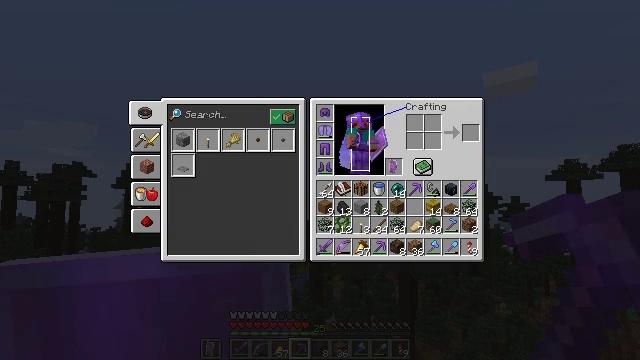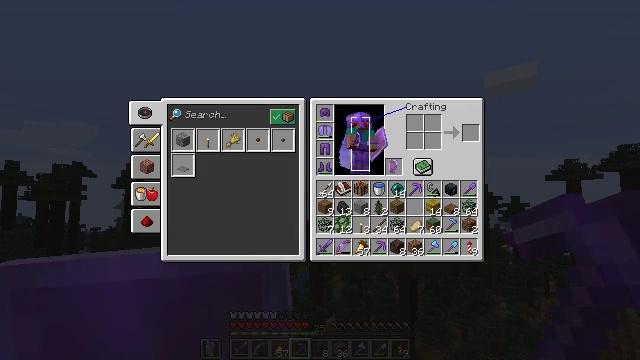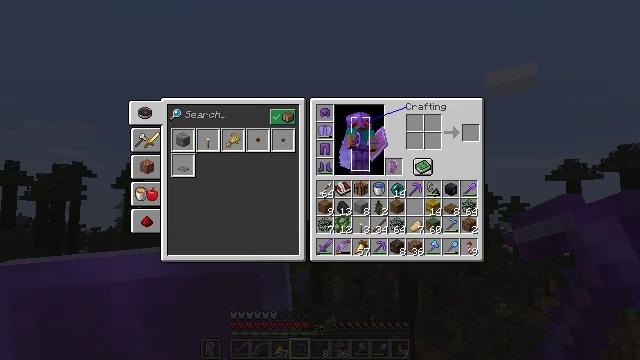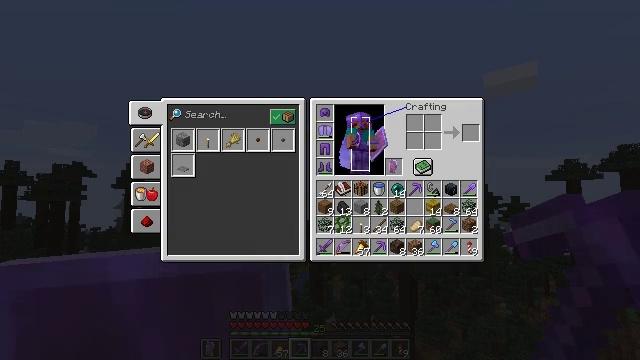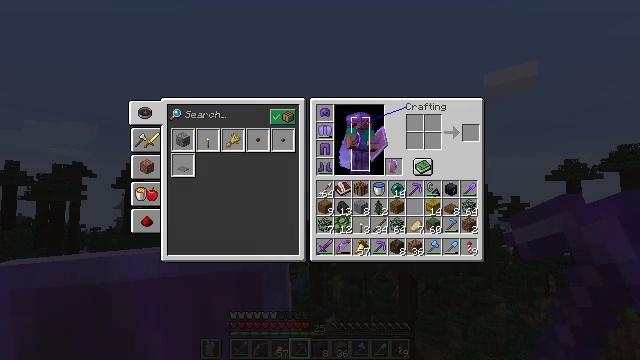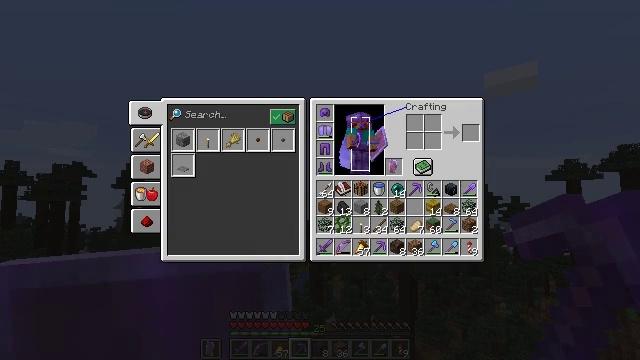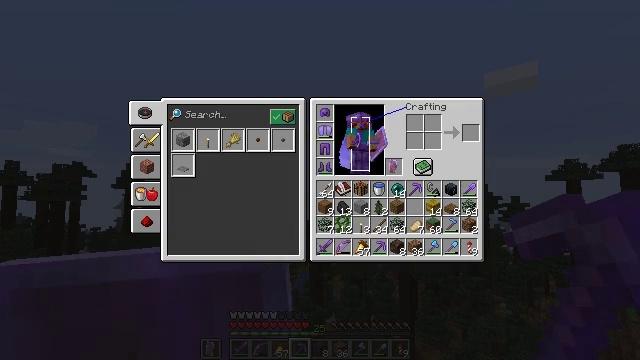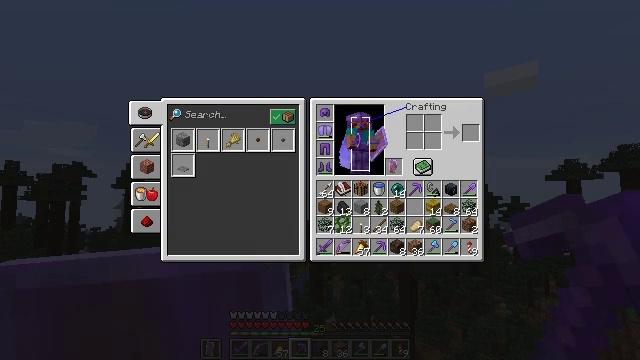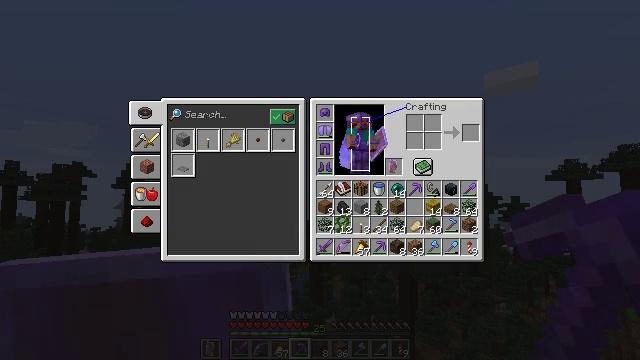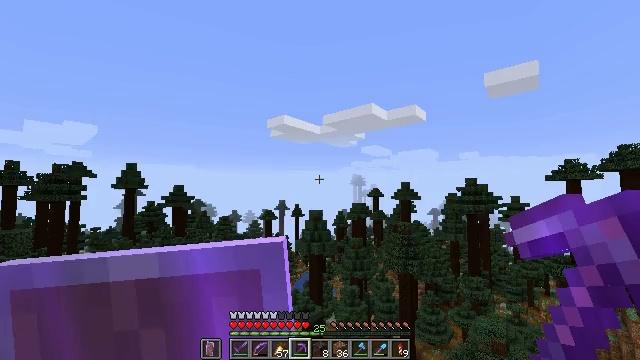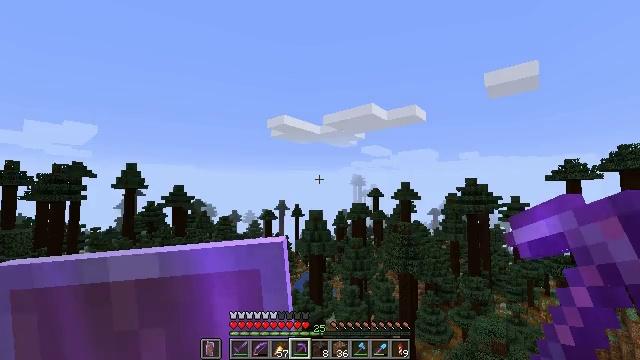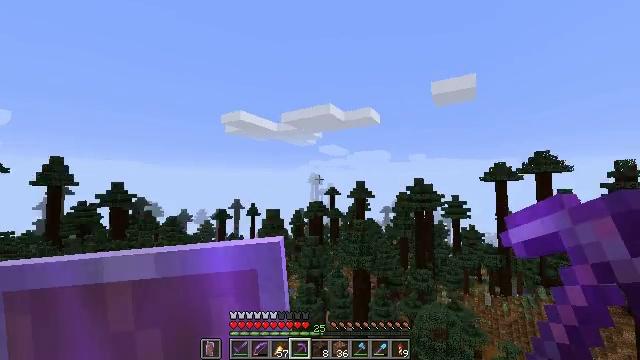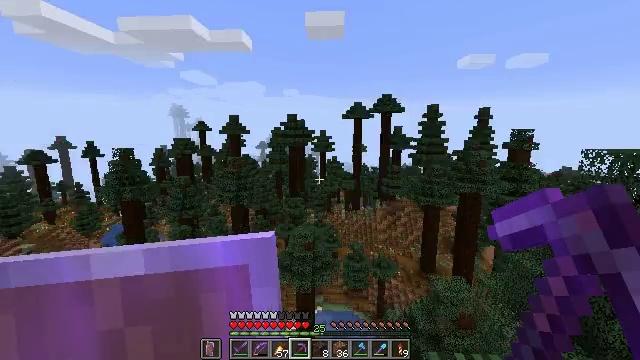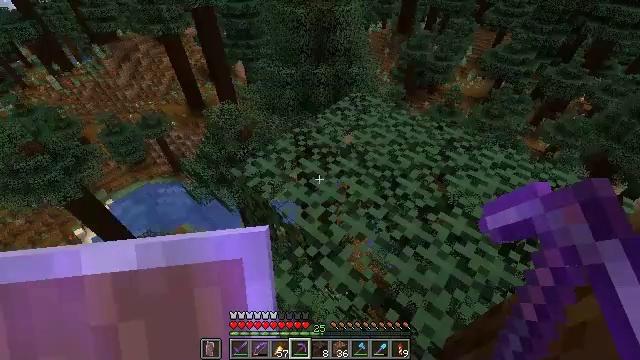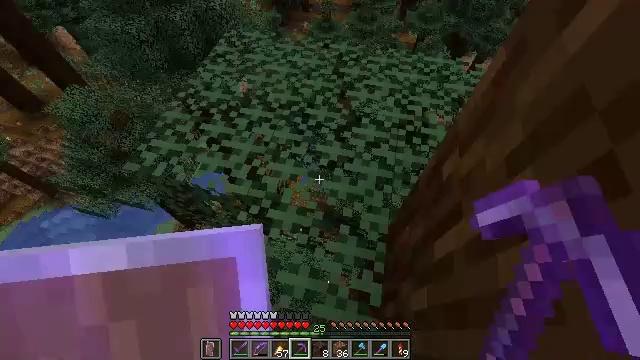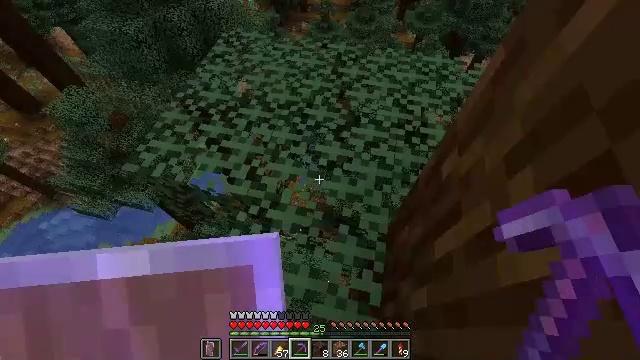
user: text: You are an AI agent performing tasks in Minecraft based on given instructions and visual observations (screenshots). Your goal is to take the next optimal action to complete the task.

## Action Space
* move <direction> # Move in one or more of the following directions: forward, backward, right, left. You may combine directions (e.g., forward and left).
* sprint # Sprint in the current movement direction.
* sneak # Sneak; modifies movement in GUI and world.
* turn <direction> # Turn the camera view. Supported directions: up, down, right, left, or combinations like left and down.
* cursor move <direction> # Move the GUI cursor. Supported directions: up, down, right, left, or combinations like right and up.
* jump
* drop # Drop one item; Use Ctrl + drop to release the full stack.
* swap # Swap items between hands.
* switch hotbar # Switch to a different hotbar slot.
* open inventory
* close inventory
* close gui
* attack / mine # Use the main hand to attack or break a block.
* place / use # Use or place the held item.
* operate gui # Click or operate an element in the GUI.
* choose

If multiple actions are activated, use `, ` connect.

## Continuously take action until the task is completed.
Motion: motion action
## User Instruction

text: Collect spruce leaves for landscaping.
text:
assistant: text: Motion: no_op
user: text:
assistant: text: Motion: no_op
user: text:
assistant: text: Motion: no_op
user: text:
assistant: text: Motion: no_op
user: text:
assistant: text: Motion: no_op
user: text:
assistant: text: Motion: no_op
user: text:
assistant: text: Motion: no_op
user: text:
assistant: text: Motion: no_op
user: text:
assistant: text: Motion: no_op
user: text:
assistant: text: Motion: close gui
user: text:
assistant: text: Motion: turn right
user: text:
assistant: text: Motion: turn right and down
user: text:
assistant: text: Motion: turn right and down
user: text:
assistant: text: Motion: turn right and down
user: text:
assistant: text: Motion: no_op
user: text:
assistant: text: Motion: no_op
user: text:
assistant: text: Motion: no_op
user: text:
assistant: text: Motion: no_op
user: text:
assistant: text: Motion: turn left
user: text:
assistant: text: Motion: turn left and up
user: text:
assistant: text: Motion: turn left and up
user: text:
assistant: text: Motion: turn left
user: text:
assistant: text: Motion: move forward, turn left
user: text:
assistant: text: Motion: move forward, turn left
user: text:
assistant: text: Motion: move forward, turn left
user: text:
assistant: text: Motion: turn left
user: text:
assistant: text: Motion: no_op
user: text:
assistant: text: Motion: attack / mine
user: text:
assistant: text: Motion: attack / mine
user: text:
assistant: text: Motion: attack / mine